高二 · 代数
已知 $\triangle A B C$ 是边长为 2 的等边三角形, $P$ 为平面 $\triangle A B C$ 内一点, 则 $\overrightarrow{P A} \cdot(\overrightarrow{P B}+\overrightarrow{P C})$ 的最小值是( )
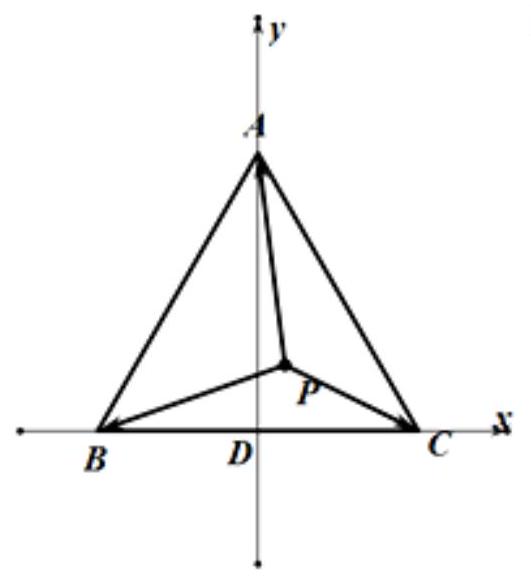
A. -2
B. $-\frac{3}{2}$
C. $-\frac{4}{3}$
D. -1
答案: B
解析: 以 $B C$ 为 $x$ 轴, $B C$ 的垂直平分线 $A D$ 为 $y$ 轴, $D$ 为坐标原点建立坐标, 则

$A(0, \sqrt{3}), B(-1,0), C(1,0)$, 设 $P(x, y)$, 所以 $\overrightarrow{P A}=(-x, \sqrt{3}-y), \overrightarrow{P B}=(-1-x,-y), \overrightarrow{P C}=(1-x,-y)$

所以 $\overrightarrow{P B}+\overrightarrow{P C}=(-2 x,-2 y) \overrightarrow{P A} \cdot(\overrightarrow{P B}+\overrightarrow{P C})=2 x^{2}-3 y(\sqrt{3}-y)=2 x^{2}+2\left(y-\frac{\sqrt{3}}{2}\right)^{2}-\frac{3}{2} \geq-\frac{3}{2}$
当 $P\left(0, \frac{\sqrt{3}}{2}\right)$ 时, 所求的最小值为 $-\frac{3}{2}$.